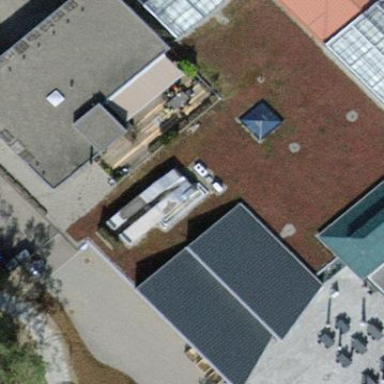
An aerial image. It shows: Restaurant in building.